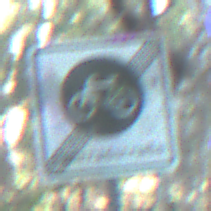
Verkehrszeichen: EndeFahrradstrasse
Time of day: MorningAfternoon
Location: Outdoor (Nature)
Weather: Clear
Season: NotSpecified
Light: Natural